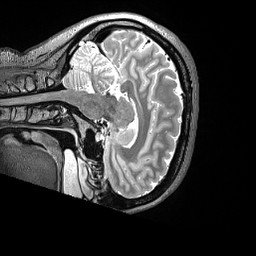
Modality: T2w
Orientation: sagittal
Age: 32
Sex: female
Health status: ill
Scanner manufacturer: siemens
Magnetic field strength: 3 T
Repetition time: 3.2 s
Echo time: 0.563 s